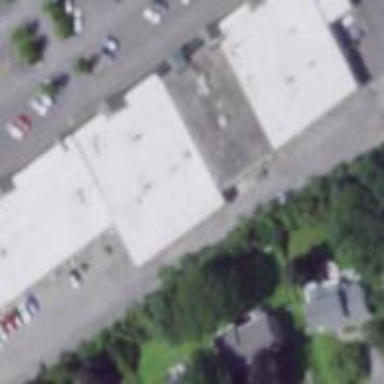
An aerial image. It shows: Retail building.